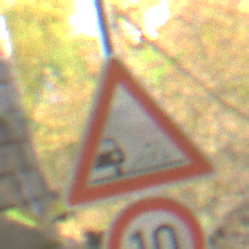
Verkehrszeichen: SplittSchotter
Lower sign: Geschwindigkeit10
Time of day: Midday
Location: Outdoor (Urban)
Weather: Clear
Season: NotSpecified
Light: Natural